Interaction volume radius: 5 \u00c5
Interaction volume height: 25 \u00c5
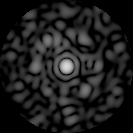
Disorder parameter: 0.8341